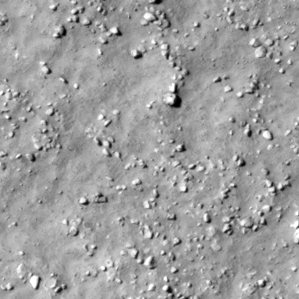
Label: non_frost